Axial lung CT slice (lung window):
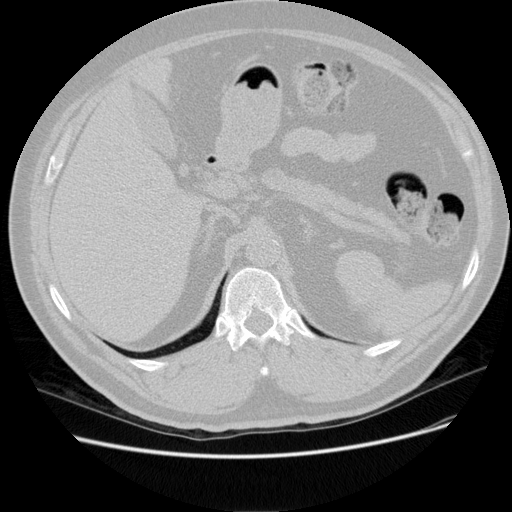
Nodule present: no